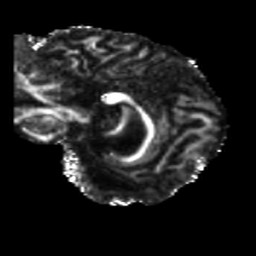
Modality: FA
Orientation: sagittal
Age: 37
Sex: female
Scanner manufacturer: siemens
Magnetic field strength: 3 T
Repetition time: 5.25 s
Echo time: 0.08 s